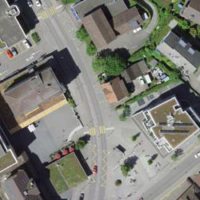
EUNIS habitat code: 54
Species observed at this site:
Osmia cornuta